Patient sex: M
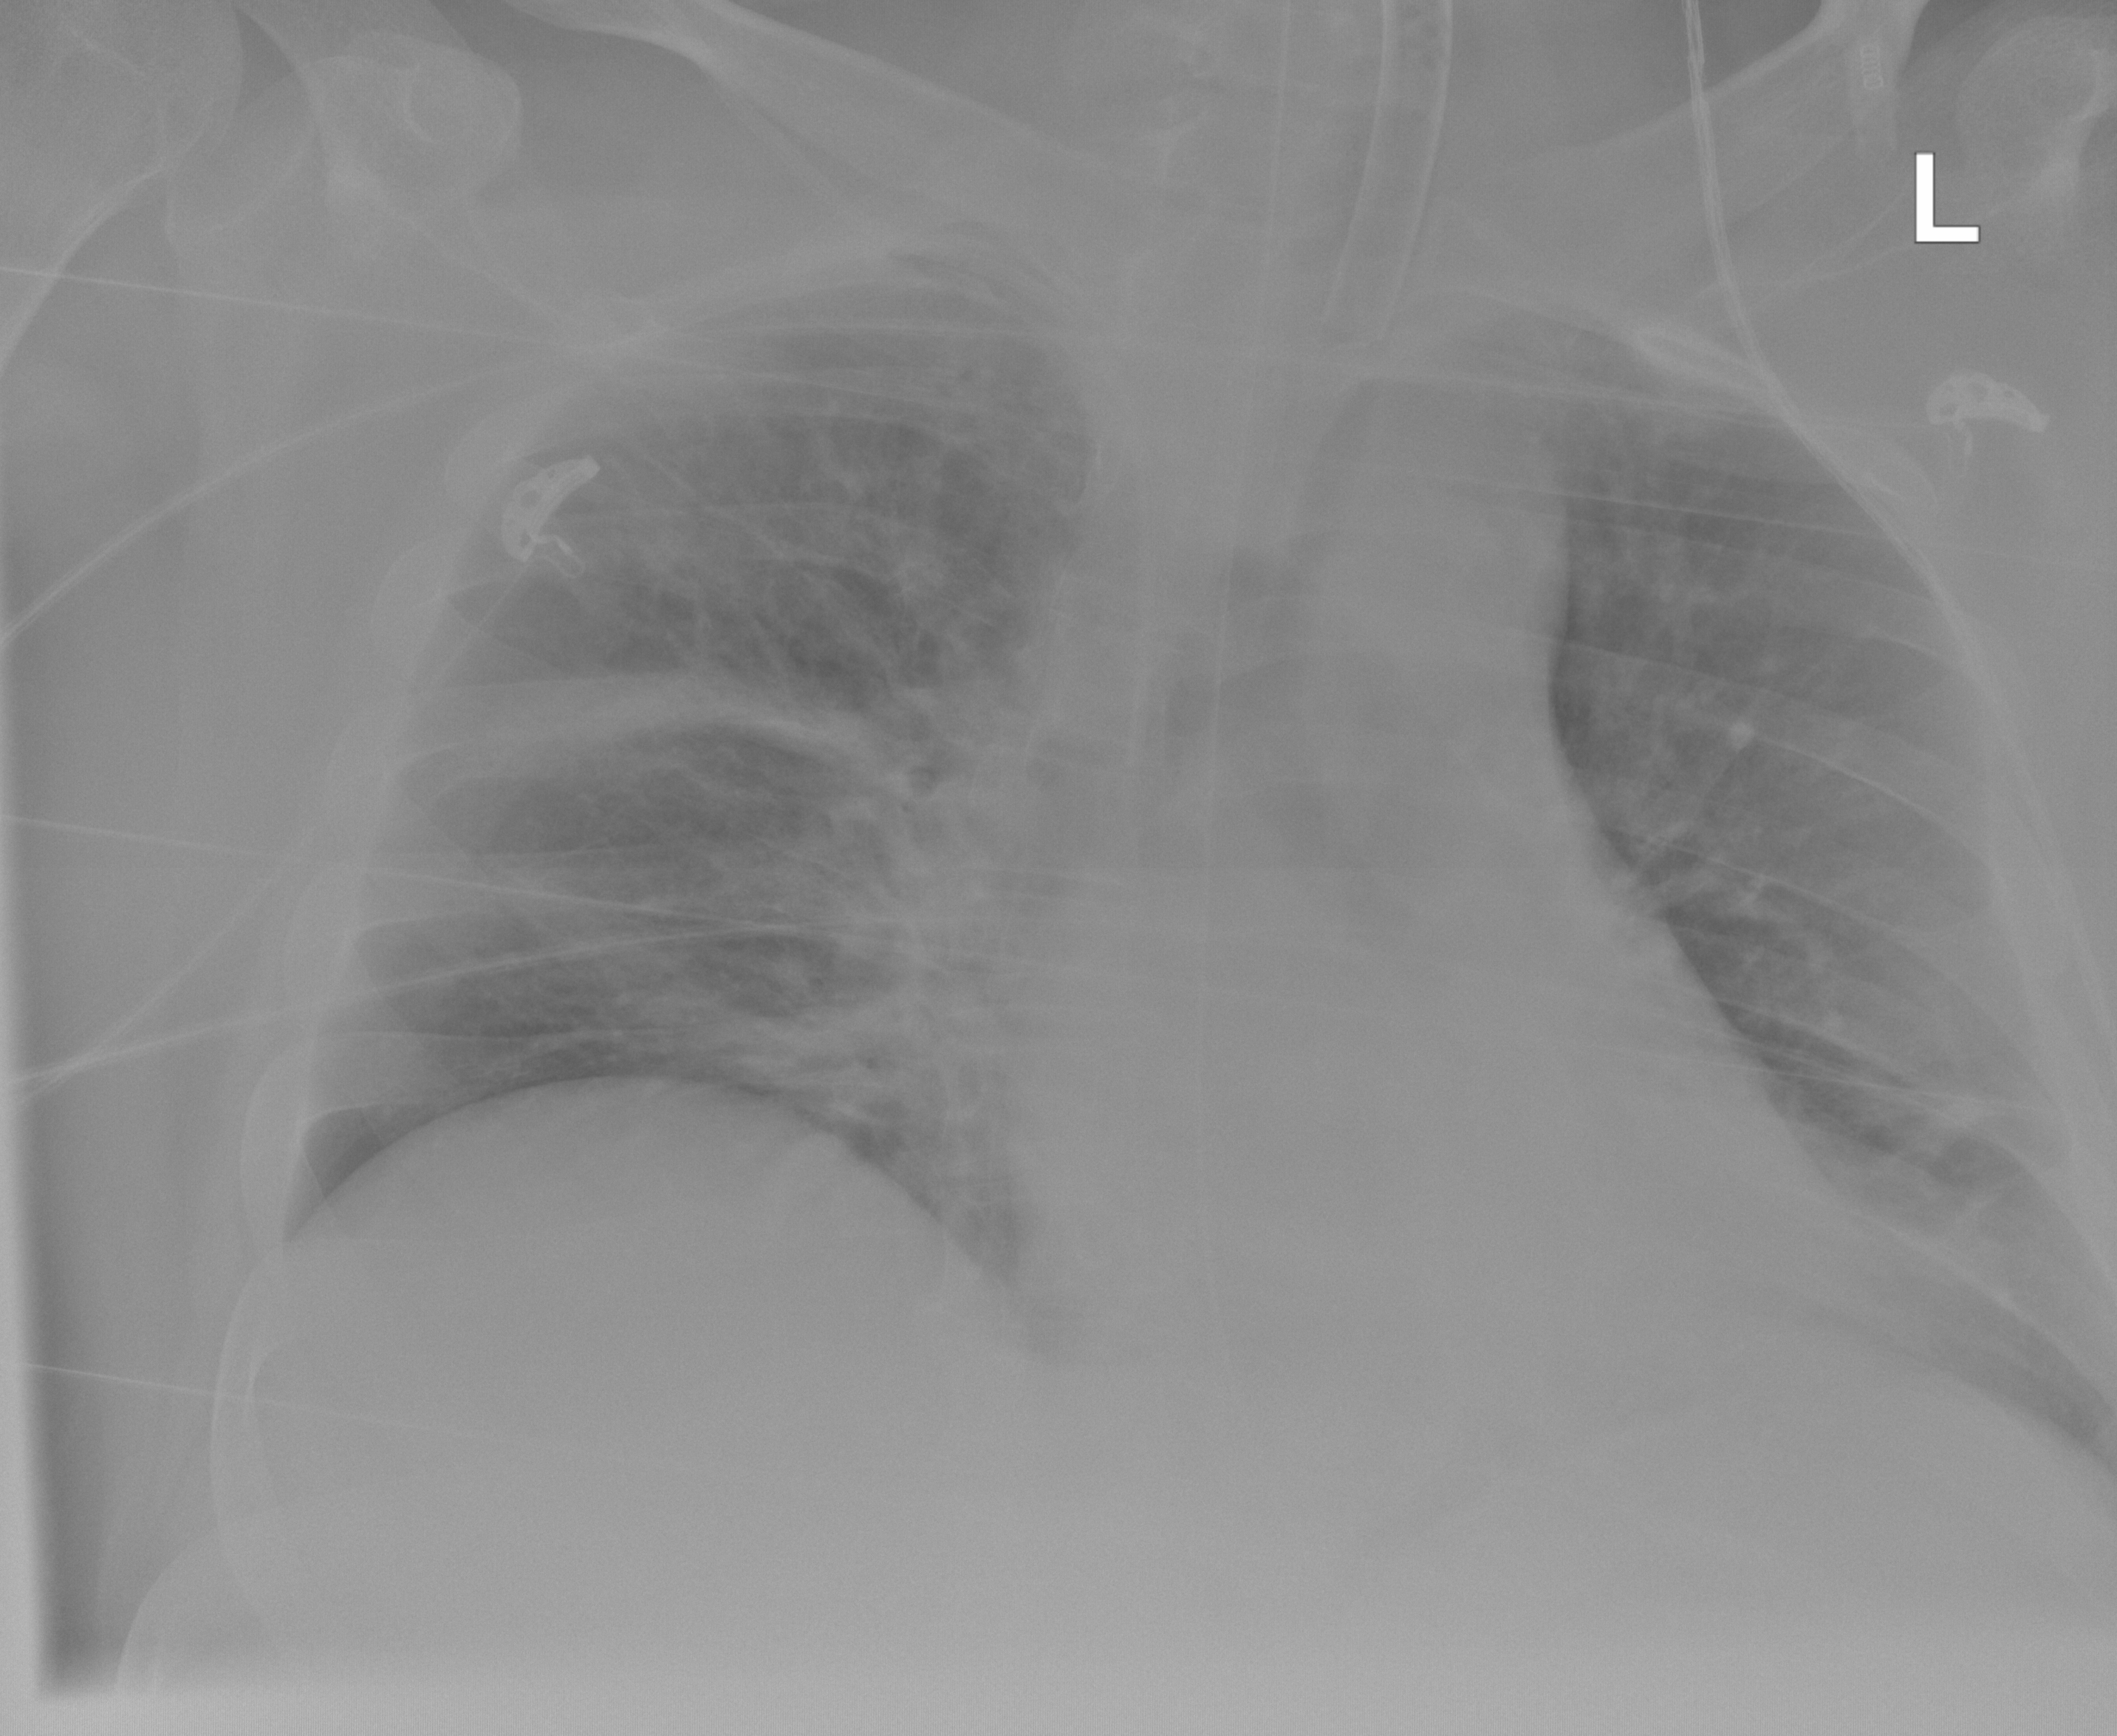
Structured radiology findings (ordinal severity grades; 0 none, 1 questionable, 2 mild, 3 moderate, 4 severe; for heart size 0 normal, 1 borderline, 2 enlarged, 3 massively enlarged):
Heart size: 2
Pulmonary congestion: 2
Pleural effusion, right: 0
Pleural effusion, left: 0
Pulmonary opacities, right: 0
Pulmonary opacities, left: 0
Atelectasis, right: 2
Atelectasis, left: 2